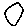
Label: circle